Question: Lately I've been stuck on an algorithm for "exploring a grid". I want to paint all moves that are valid within a certain part of a grid based on a starting square that could be anywhere on the grid. My original plan was to use recursive split off in 4 directions marking grids until it either reached a boundary or the move limit. An exploring "branch" cannot move diagonally:

'''
private void Explore(byte moves, byte row, char col) {
if (row >= Grid[0].Count || col >= Grid.Count || row + col + 2 > moves) {//var < 0 handled b/c byte b = 0; (byte)(b-1) == 255
return;
}
Grid[row][col].color = ...;//mark it
if (Grid[row + 1][col + 1] == notVisited) Explore((byte) (moves - 1), (byte)(row + 1), (char) (col + 1));
if (Grid[row - 1][col + 1]== notVisited) Explore((byte)(moves - 1), (byte)(row - 1), (char) (col + 1));
if (Grid[row - 1][col - 1] == notVisited) Explore((byte)(moves - 1), (byte)(row - 1), (char) (col - 1));
if (Grid[row + 1][col - 1] == notVisited) Explore((byte)(moves - 1), (byte)(row + 1), (char) (col - 1));
}
'''
I know this algorithm doesn't work b/c I did a quick runnable sample <URL> where the algorithm gets stuck between values until it triggers a Runtime error.
1. Is recursion still a possibility (switch to iterative)?
2. Is there a better alternative algorithm to this problem?
3. Is my algorithm close, but needs a few tweaks?
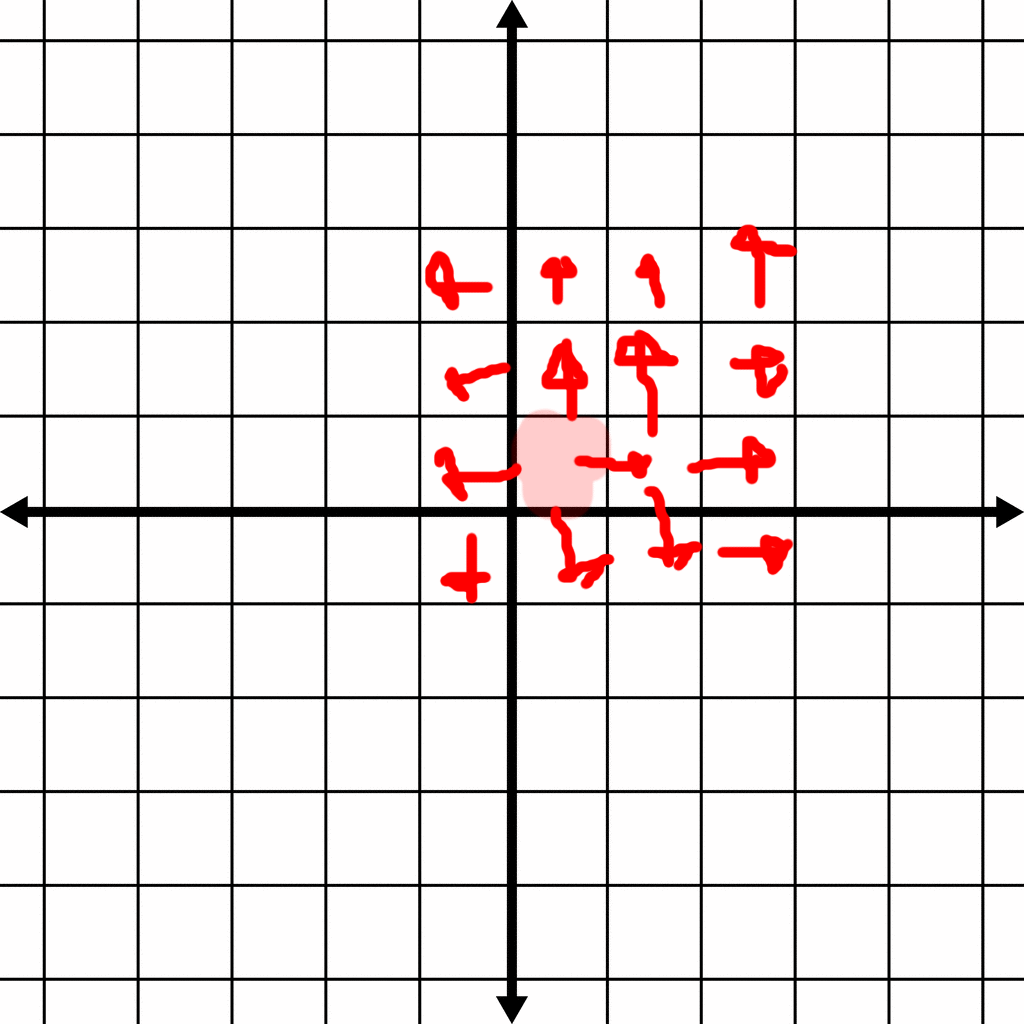
Answer: You seem to be looking to implement <URL>. The wiki article even provides some pseudo code which you can use to implement the algorithm.
Note that this will mark all reachable squares, but will not print out all (redundant) moves unless you modify the algorithm.